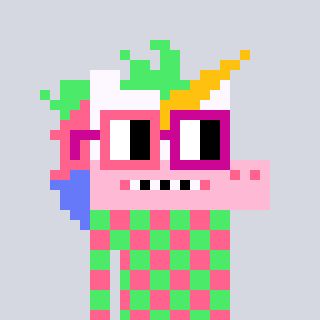
a pixel art character with square pink and red glasses, a unicorn-shaped head and a teal-colored body on a cool background